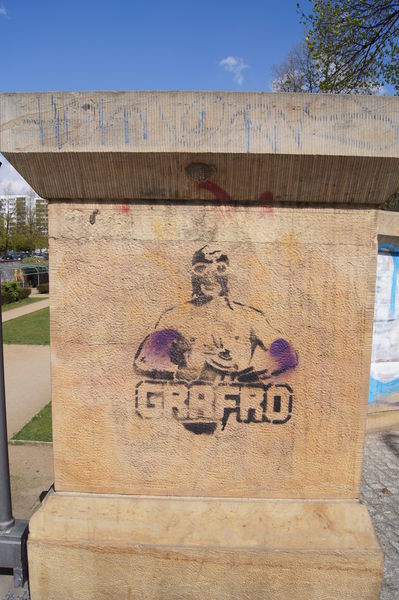
Titel: Stencil wrestling
Künstler: Grafro
Standort: Berlin
Schlagwörter: baum, blau, himmel, mann, stadt, schwarz, säule, rasen, arme, mensch, sockel, stein, rosa, farbig, schrift, mauer, lila, tag, foto, fotografie, maske, dose, beton, denkmal, brille, helm, photo, farbfoto, himel, foro, kapuze, lilla, gekritzel, steinsockel, schablone, graffiti, schmiererei, grafitti, sprayer, spray, grafro, spraydose, tac